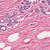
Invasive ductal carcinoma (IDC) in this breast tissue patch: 0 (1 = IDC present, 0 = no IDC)